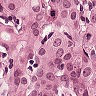
Metastatic tissue present: yes